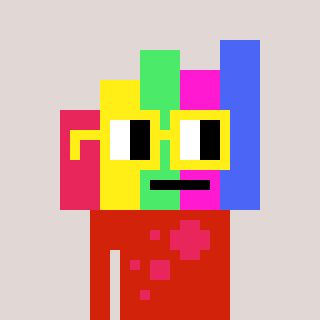
a pixel art character with square yellow glasses, a bar chart-shaped head and a red-colored body on a warm background